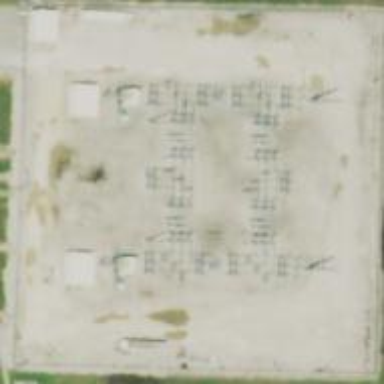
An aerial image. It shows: Distribution-level power substation.